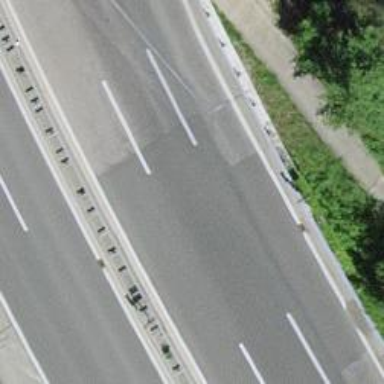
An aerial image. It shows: Motorway.